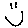
Label: smiley face